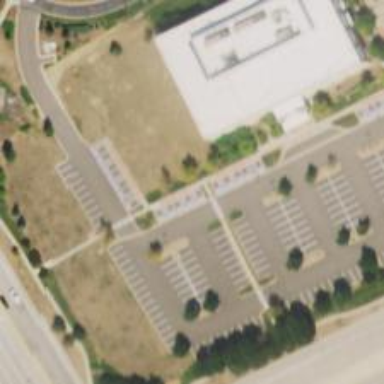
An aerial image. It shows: Parking space is available.